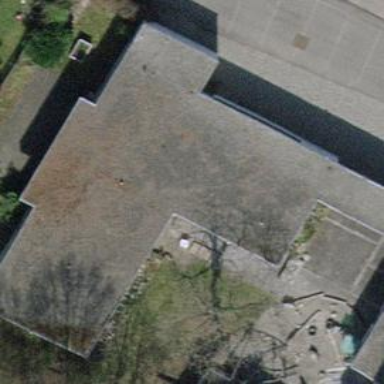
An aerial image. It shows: Kindergarten with flat grey roof.